Question: I am hitting the memory leak warning message as seen in the screenshot below.

I need some advise on how I can resolve this memory leak. Can I just do a [self release] at the end of the method?
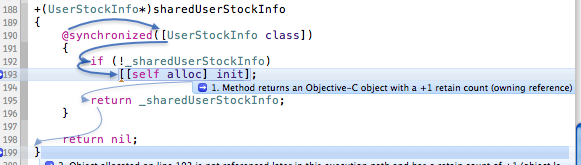
Answer: You are not assigning the object returned to '_sharedUserStockInfo' so you are losing reference and leaking. Over that '_sharedUserStockInfo' will remain 'nil' and method will return 'nil' too.